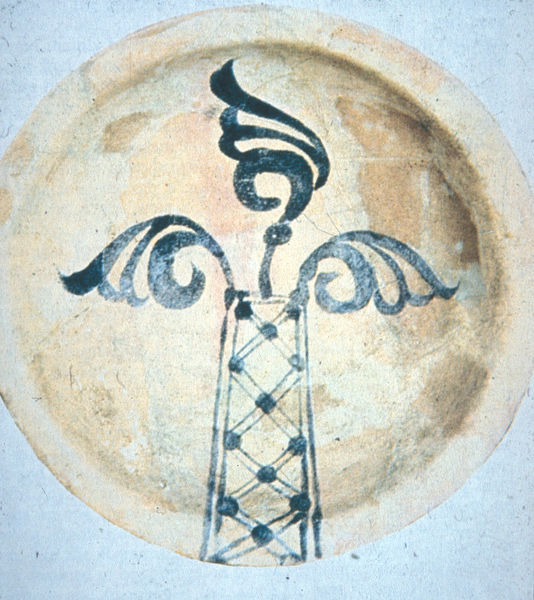
Titel: Porzellanteller aus Samarra (Feueraltar?)
Künstler: unbekannt
Institution: unbekannt
Schlagwörter: blau, flügel, gemälde, vogel, weiß, blumen, braun, bunt, schwarz, zeichnung, beige, muster, ornament, alt, blass, schale, schüssel, teller, öl, erde, figur, drei, kontrast, zart, kreis, rund, turm, keramik, ton, vase, hellblau, blumentopf, bogen, stab, lehm, abstrakt, risse, farbe, formen, linien, rand, essen, jugendstil, floral, ornamente, platte, striche, bemalt, foto, fotografie, bögen, punkte, schild, tusche, gerüst, porzellan, kreuz, orient, stern, linie, form, geschirr, scheibe, grafisch, strich, punkt, quer, bläulich, kunst, pinsel, photo, china, wappen, geometrisch, zickzack, schnörkel, arabisch, voluten, antik, griechisch, schwingen, fresko, steingut, suppe, gefasst, bemalung, fotographie, glasiert, glasur, fassung, gebrannt, aufnahme, abbildung, friese, verziehrung, technisch, sprünge, terinne, fomen, persisch, tell, feueraltar, frise, kaligraphie, emaille, dreieinigkeit, keramikmalerei, kreuzend, rekonstruiert, schweibe, archäölogie, schalt, turm auf teller, zentralasien